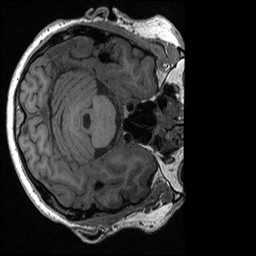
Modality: T1w
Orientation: axial
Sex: male
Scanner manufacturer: ge
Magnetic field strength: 3 T
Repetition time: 0.0064 s
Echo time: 0.00281 s